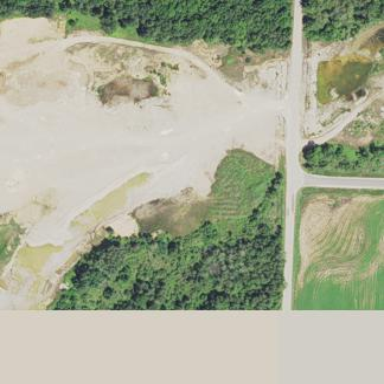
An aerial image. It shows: Quarry area.